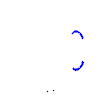
Particle: kaon